Field crop: maize
Growth stage: 2
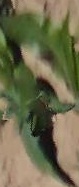
Species: maize